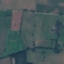
Land use / land cover class: Pasture